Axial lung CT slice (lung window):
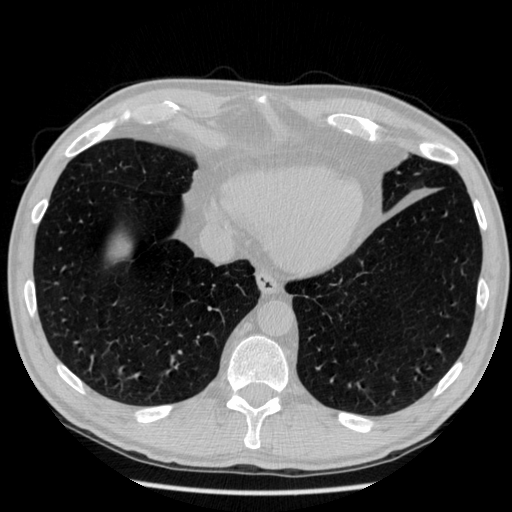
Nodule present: no